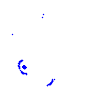
Particle: kaon